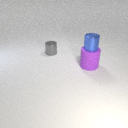
small blue metal cylinder above large purple rubber cylinder